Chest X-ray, PA view. Patient: 41 years old, sex M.
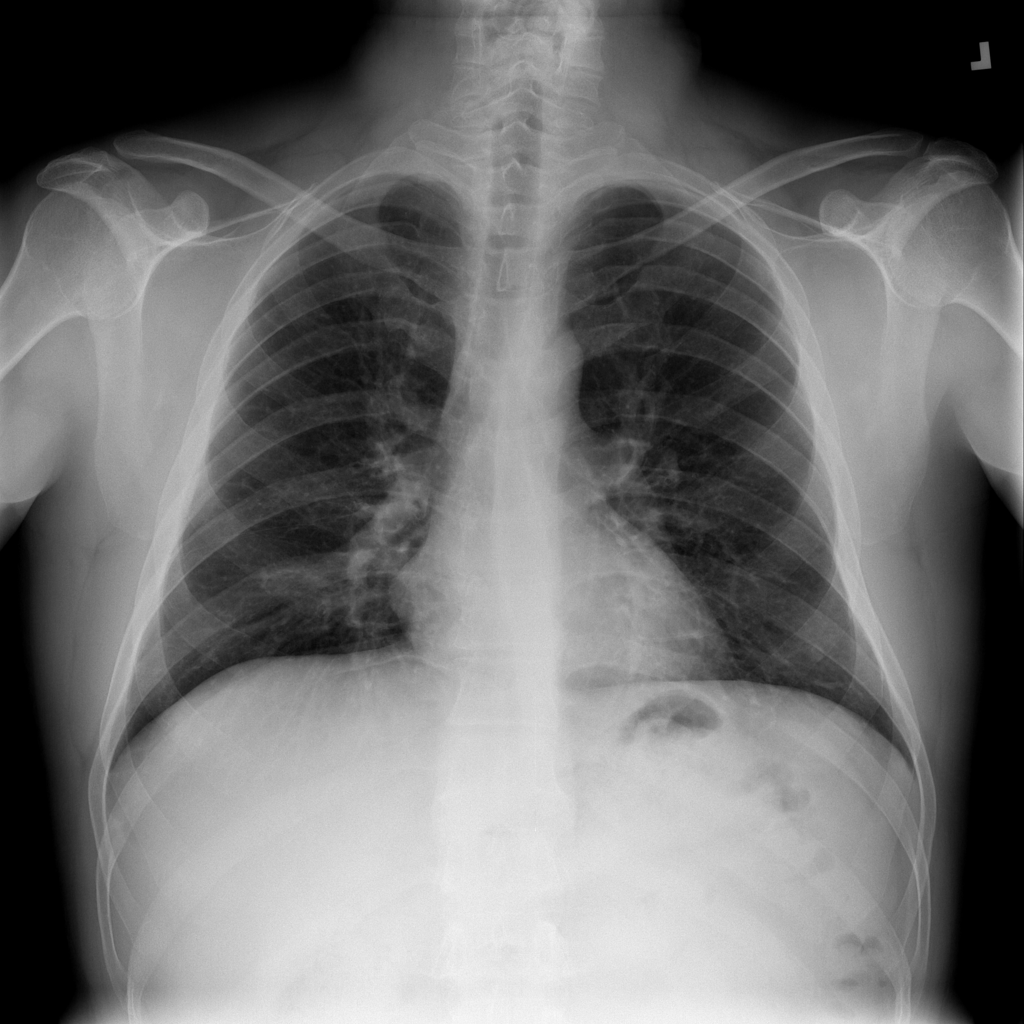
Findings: No Finding